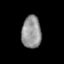
Tissue: lung
Cell type: T cells
Senescence score: 0.2363
Nuclear area (px): 618
Mean DAPI intensity: 147.599